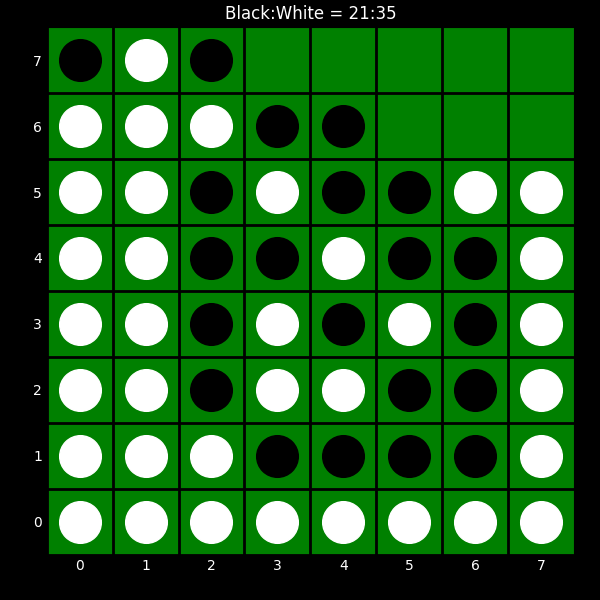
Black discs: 21
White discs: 35